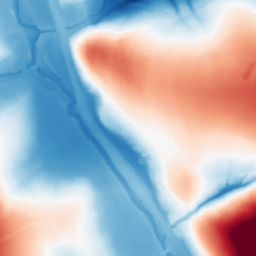
Category: morphological
Decomposition family: tophat_combined
Decomposition parameters: size: 100
Upsampling method: linear_exact
Upsampling parameters: scale: 8
Upsampling scale: 8